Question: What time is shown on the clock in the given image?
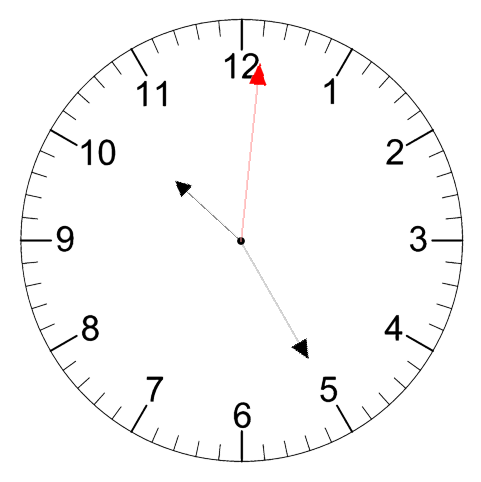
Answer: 10:25:01